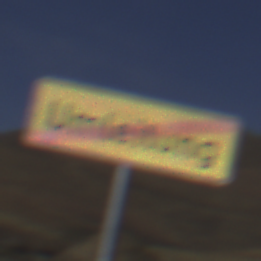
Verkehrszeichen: EndeDerUmleitungsankuendigung
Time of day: Midday
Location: Outdoor (Nature)
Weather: Clear
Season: NotSpecified
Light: Natural